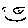
Label: smiley face